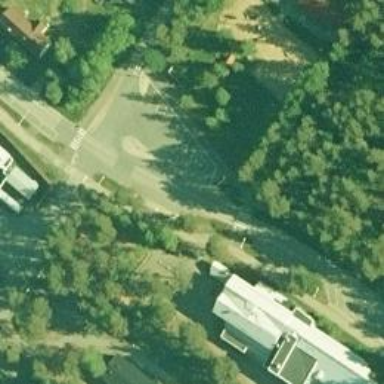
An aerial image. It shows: Asphalt cycleway.